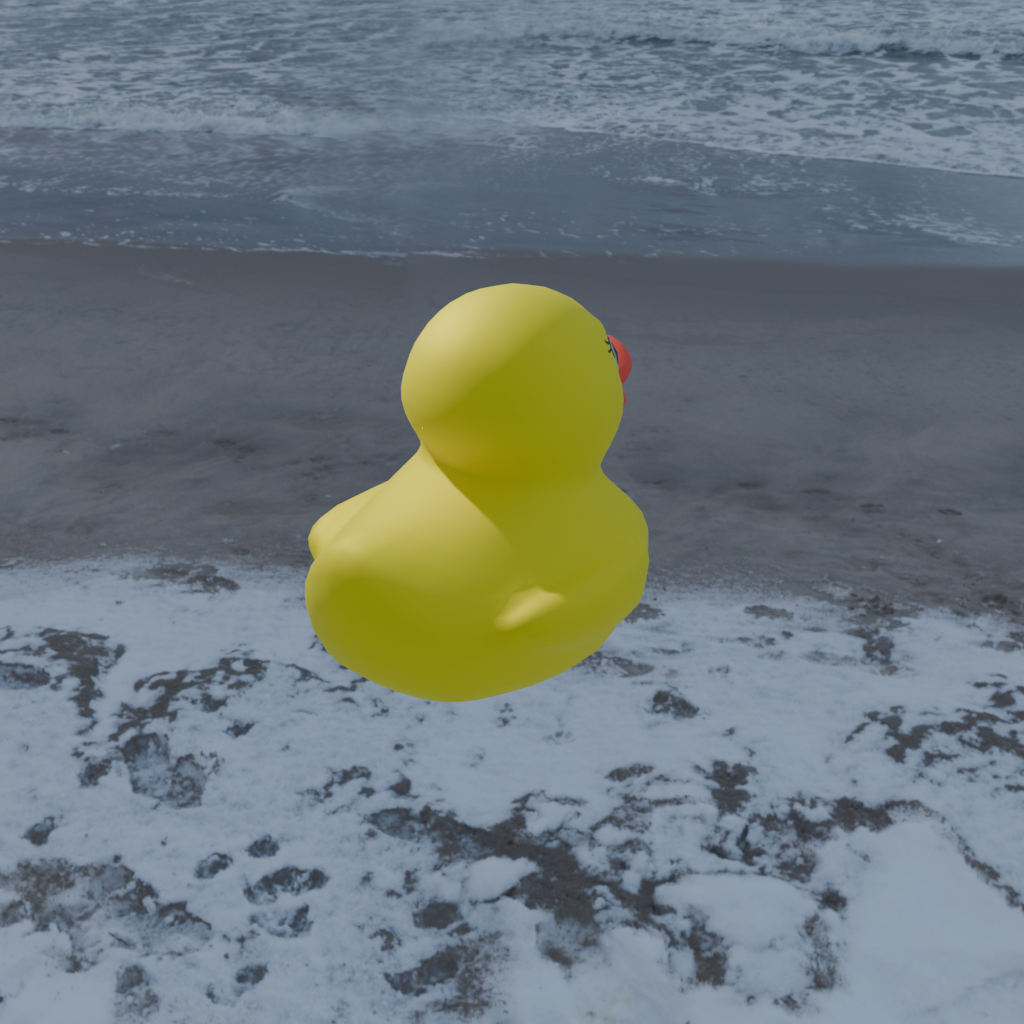
an image of a yellow rubber duck seen from <back_right> in a snow-covered beach with a cloudy winter sky.